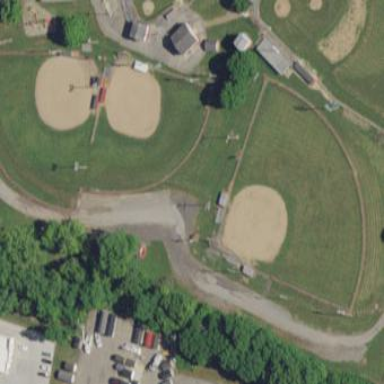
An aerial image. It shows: Baseball pitch for leisure and sports activities.